Question: The following code is not working on my SAP WebIDE. When I run the 'index.html' it shows the blank page.
Code
index.html
'''
<!DOCTYPE html >
<!--Use the xml view from folder view -->
<html>
<head>
<meta http-equiv="X-UA-Compatible" content="IE=edge"/>
<meta charset="UTF-8">
<title>OpenSAP - Developing Web Apps with SAPUI5</title>
<script
id="sap-ui-bootstrap"
src="https://sapui5.hana.ondemand.com/resources/sap-ui-core.js"
data-sap-ui-theme="sap_bluecrystal"
data-sap-ui-libs="sap.m"
data-sap-ui-compatVersion="edge"
data-sap-ui-preload="async"
data-sap-ui-resourceroots='{
"opensap.myapp": "./"
}'>
</script>
<script>
sap.ui.getCore().attachInit(function () {
sap.ui.xmlview({
viewName: "opensap.myapp.week1u21.view.App"
}).placeAt("content");
});
</script>
</head>
<body class="sapUiBody" id="content"></body>
</html>
'''
App.view.xml
'''
<mvc:View
displayBlock="true"
xmlns:mvc="sap.ui.core.mvc"
xmlns="sap.m">
<Carousel>
<Pages>
<Image src="https://upload.wikimedia.org/wikipedia/commons/0/0e/GEO_Globe_10.jpg"
height="400px"/>
<Image src="https://upload.wikimedia.org/wikipedia/commons/b/b1/Globe_Atlantic.svg"
height="400px"/>
</Pages>
</Carousel>
'''
My Folder path in SAP WebIDE is as under. Please review below screen link.

Please help me to find out the problem.
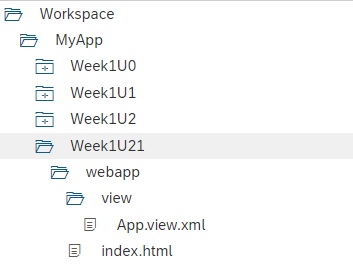
Answer: Hope this will help you, aggregation for the 'Carousel' control is 'pages'
'''
<Carousel class="sapUiContentPadding" loop="true">
<pages> <!-- this should in small letters -->
<Image src="https://upload.wikimedia.org/wikipedia/commons/0/0e/GEO_Globe_10.jpg" height="400px"/>
<Image src="https://upload.wikimedia.org/wikipedia/commons/b/b1/Globe_Atlantic.svg" height="400px"/>
</pages>
</Carousel>
'''
Note: Kindly see browser console for JavaScript errors.